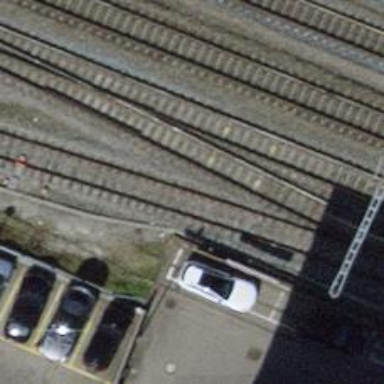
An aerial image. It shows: Single-track railway siding with electrified contact lines.